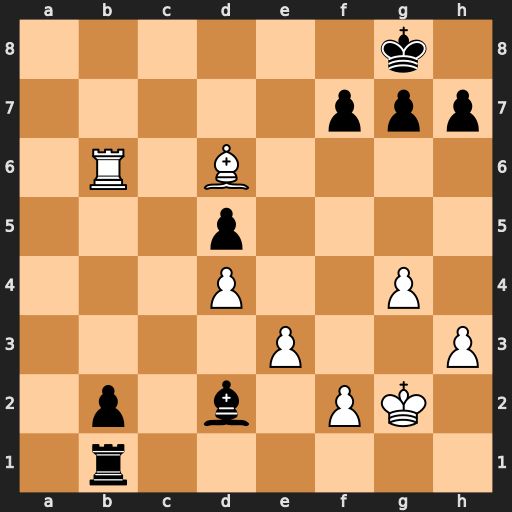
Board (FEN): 6k1/5ppp/1R1B4/3p4/3P2P1/4P2P/1p1b1PK1/1r6
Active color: w
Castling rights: -
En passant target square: -
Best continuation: Rb8#